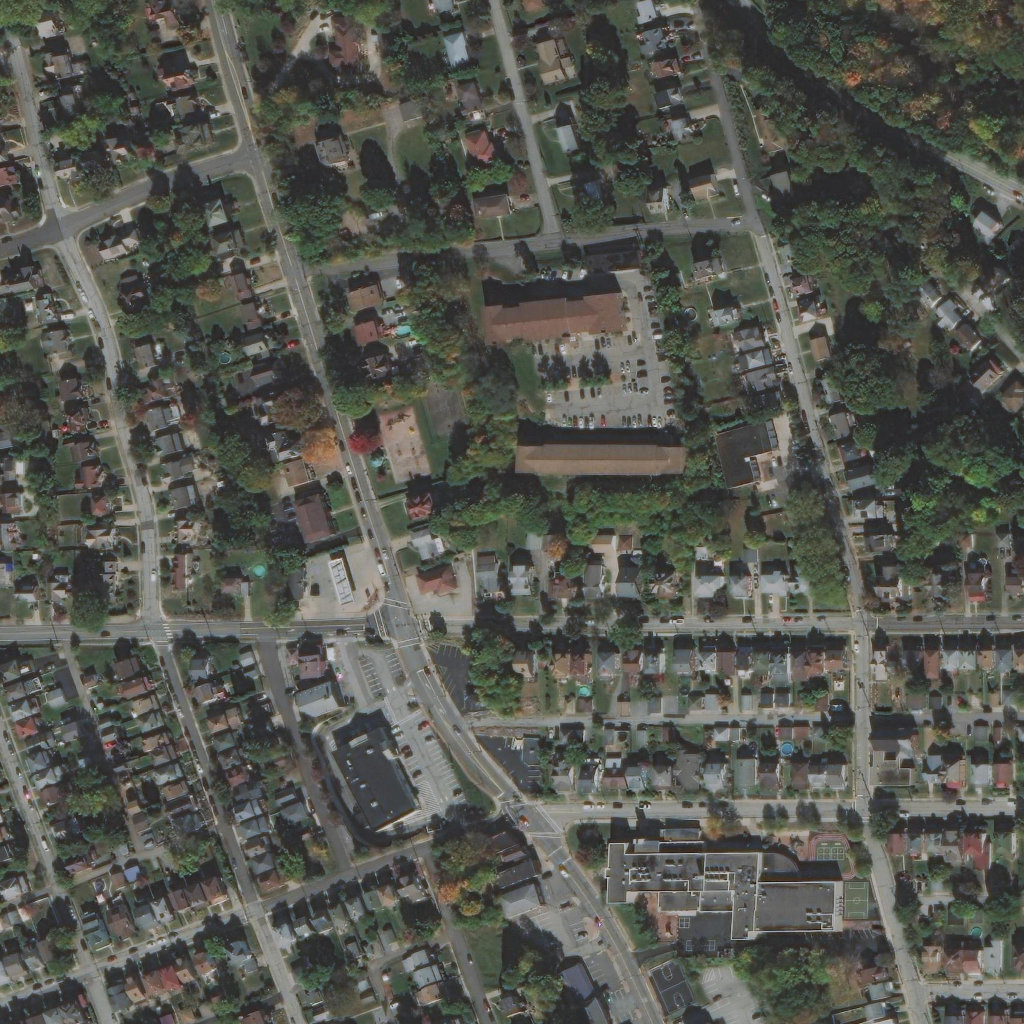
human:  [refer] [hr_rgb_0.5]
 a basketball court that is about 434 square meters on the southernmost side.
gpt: <box>[[62, 93, 68, 99, 0]]</box>

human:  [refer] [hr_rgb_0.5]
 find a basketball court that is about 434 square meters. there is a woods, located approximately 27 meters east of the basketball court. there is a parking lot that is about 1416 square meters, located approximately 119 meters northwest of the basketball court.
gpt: <box>[[62, 93, 68, 99, 0]]</box>